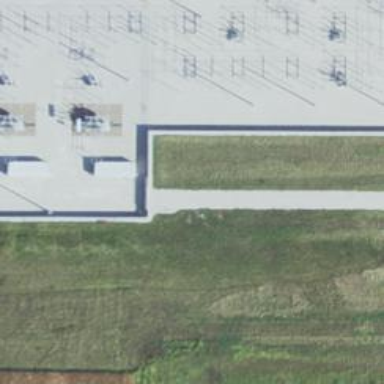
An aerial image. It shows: Power substation dedicated to generation.